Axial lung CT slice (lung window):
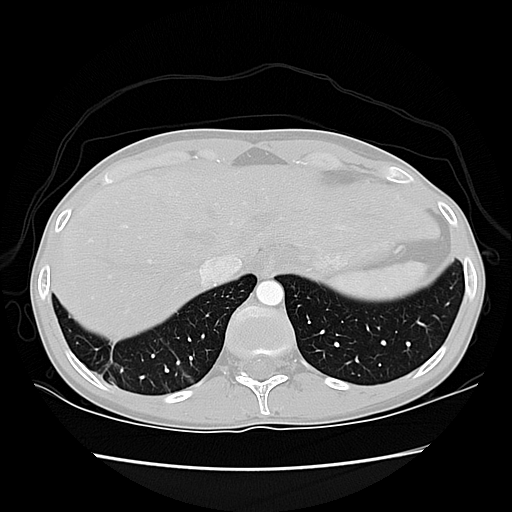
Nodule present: no